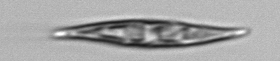
Label: Pleurosigma